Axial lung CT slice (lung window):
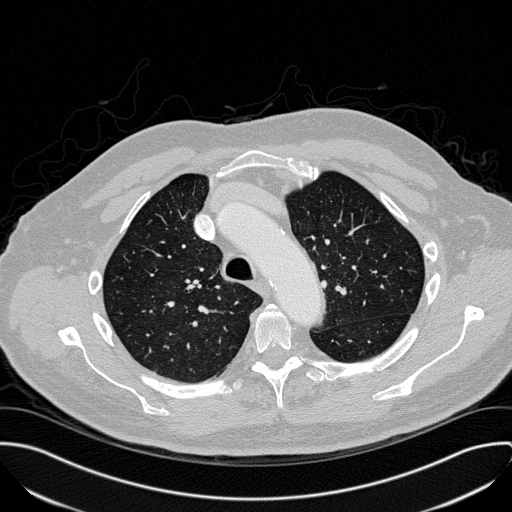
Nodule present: no